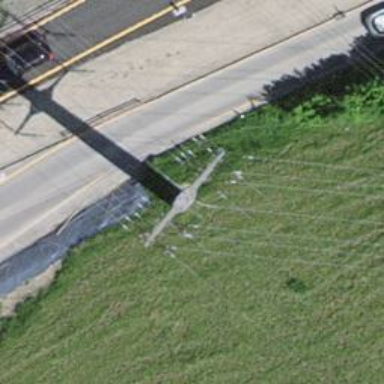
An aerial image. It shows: Power line is depicted.